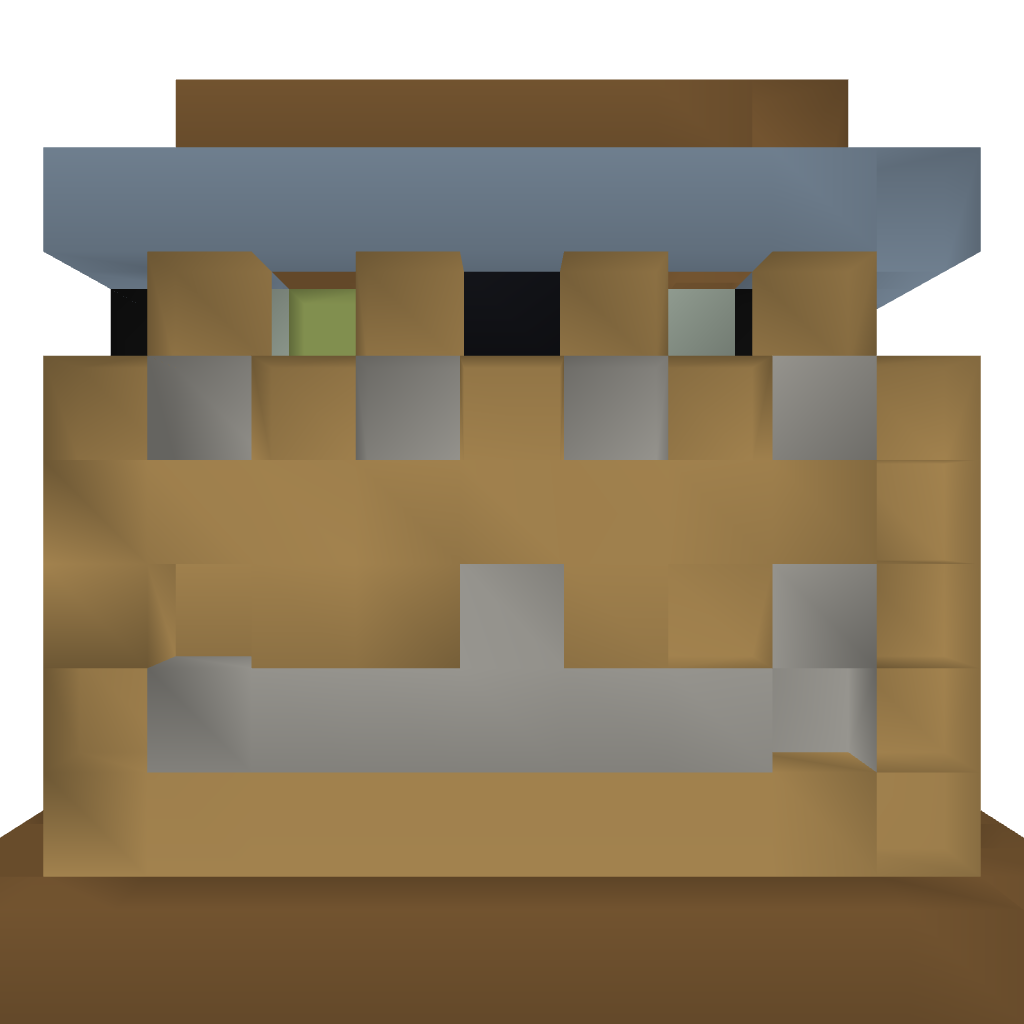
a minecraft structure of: Chicken Farm